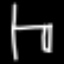
Label: chair